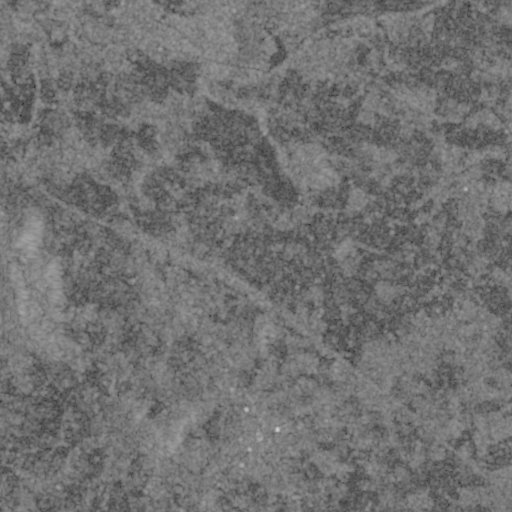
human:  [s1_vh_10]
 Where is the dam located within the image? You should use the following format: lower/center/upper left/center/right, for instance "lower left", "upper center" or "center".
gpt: The dam is located in the upper right of the image.
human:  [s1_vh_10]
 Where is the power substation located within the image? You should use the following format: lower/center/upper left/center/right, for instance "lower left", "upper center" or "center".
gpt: The power substation is located in the upper left of the image.
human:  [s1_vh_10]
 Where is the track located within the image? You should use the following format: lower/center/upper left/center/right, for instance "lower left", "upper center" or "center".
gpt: There is no track in the image.

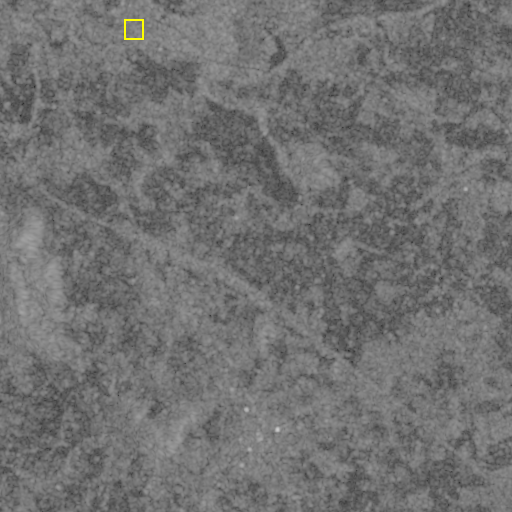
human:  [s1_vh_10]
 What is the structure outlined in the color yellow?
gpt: The structure outlined in yellow is a power substation.
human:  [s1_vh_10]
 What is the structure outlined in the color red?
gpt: There is no red outline.